Question: I am developing a iPhone application with Local Music and i am using 'MPMediaPickerController' to show local song. but i don't know how to add some functionality on plus icon given below.
Can someone please explain to me how to create some action on plus icon.

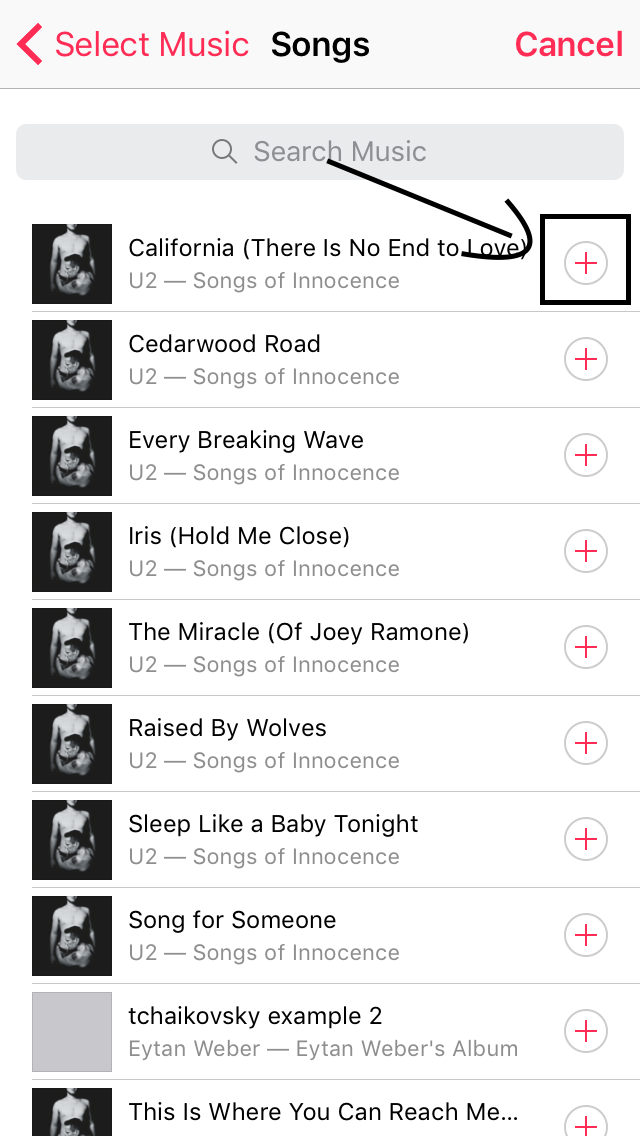
Answer: Try adopting MPMediaPickerControllerDelegate protocol and implementing the following method
'''
func mediaPicker(_ mediaPicker: MPMediaPickerController,
didPickMediaItems mediaItemCollection: MPMediaItemCollection)
'''